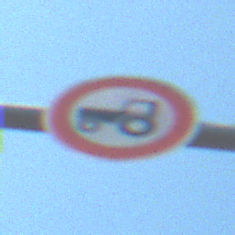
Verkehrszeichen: VerbotKraftfahrzeugeZuegeNichtSchneller25
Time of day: Midday
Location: Outdoor (Urban)
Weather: Clear
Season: NotSpecified
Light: Natural